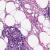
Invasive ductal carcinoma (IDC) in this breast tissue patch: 1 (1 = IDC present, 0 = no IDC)